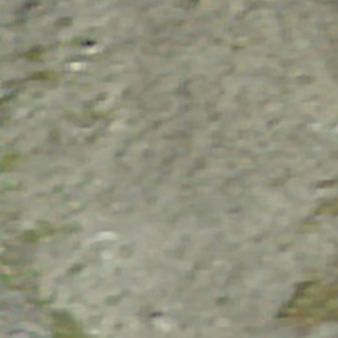
Label: other